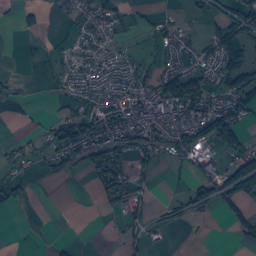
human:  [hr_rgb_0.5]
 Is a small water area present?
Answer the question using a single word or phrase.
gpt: yes

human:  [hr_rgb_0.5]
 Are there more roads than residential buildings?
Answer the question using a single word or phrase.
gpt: no

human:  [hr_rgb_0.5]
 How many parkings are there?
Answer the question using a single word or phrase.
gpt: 30

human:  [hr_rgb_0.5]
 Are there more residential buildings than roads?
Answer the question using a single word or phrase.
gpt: yes

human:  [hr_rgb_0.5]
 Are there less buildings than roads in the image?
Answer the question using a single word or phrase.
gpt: no

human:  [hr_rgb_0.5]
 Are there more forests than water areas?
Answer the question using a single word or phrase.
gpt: yes

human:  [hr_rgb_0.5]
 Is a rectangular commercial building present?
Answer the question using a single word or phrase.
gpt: yes

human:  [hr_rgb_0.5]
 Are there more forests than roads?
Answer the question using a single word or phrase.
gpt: no

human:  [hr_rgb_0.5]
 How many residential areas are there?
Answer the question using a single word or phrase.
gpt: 11

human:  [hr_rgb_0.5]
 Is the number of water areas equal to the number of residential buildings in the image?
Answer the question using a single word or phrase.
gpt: no

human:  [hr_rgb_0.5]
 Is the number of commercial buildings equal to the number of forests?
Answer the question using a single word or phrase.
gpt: no

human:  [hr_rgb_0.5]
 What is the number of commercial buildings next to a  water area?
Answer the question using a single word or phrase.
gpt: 68

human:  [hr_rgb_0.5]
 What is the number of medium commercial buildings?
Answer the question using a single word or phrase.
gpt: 4

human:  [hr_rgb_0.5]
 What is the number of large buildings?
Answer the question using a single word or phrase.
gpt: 1

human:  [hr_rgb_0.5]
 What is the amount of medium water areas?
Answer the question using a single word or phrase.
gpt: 3

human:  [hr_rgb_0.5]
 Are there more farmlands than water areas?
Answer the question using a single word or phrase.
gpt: yes

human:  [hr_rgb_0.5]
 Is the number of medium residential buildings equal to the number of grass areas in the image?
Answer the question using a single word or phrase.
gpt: no

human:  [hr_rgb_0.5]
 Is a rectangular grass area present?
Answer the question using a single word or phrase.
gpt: yes

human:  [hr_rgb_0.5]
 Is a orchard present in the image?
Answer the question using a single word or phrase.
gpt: yes

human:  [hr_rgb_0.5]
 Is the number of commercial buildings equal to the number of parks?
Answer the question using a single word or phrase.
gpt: no

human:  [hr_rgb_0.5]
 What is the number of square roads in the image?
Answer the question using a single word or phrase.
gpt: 0

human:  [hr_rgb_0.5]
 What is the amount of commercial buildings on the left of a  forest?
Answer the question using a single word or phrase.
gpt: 70

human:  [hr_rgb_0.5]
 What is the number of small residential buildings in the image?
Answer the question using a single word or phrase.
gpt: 2946

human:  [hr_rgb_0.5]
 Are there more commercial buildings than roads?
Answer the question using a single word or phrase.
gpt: no

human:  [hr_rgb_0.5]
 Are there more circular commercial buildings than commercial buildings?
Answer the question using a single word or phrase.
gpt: no

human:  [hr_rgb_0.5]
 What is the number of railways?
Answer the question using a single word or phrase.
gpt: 1

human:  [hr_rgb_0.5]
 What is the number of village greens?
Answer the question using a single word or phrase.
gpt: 4

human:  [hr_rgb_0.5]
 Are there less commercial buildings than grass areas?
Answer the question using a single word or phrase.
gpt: yes

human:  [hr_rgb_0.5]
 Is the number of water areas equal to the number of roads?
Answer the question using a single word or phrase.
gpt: no

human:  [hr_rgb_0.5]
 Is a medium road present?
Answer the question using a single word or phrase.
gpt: no

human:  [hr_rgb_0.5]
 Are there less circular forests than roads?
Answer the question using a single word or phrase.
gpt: yes

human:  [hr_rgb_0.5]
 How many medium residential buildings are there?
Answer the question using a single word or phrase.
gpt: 8

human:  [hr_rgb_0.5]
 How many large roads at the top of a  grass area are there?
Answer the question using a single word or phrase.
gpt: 0

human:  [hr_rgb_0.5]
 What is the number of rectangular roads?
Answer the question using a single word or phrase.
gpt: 0

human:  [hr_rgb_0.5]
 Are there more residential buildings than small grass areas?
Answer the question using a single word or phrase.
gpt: yes

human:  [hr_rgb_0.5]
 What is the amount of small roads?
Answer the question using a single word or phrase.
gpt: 802